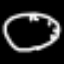
Label: clock